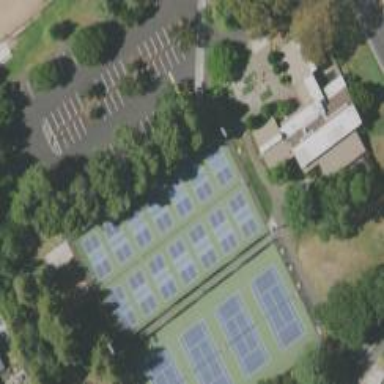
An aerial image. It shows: Tennis court on the leisure land pitch.